Question: I'm trying to align my text next to my icon, however whatever I do, it doesn't work for some reason.
I try fiddling with 'top' or 'margin' however it still doesn't seem to want to align next to the icon. Any ideas?
CSS:
'''
.lock {
display: inline-block;
height: 36px;
width: 30px;
text-align: center;
}
.lock:before {
content:url('https://cdn3.iconfinder.com/data/icons/simplius-pack/512/pencil_and_paper-16.png');
margin: 2px;
}
.subMenu-link {
list-style:none;
margin: -10px 0 10px;
padding-left: 30px;
}
span {
display: inline-block;
background-color: pink;
}
'''
HTML:
'''
<li class="subMenu">
<a href="">
<i class="lock"></i>
<span>User Account</span>
</a>
<ul class="subMenu-link">
<li>One Link</li>
<li>One Link</li>
<li>One Link</li>
<li>One Link</li>
</ul>
</li>
'''
the result shows this:

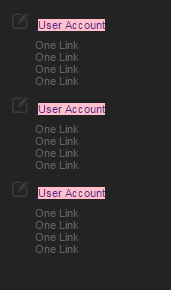
Answer: I don't know why are you using :before when you have the empty i tag that you want to add content before. Why just not add the icon as a background on the i tag (.lock) like this
'''
.lock {
background: url('https://cdn3.iconfinder.com/data/icons/simplius-pack/512/pencil_and_paper-16.png') no-repeat center;
display: inline-block;
width: 30px;
height: 30px;
text-align: center;
vertical-align: middle;
}
.subMenu-link {
list-style: none;
margin: 10px 0;
padding-left: 30px;
}
span {
display: inline-block;
background-color: pink;
vertical-align: middle;
}
'''
'''
<li class="subMenu">
<a href="">
<i class="lock"></i>
<span>User Account</span>
</a>
<ul class="subMenu-link">
<li>One Link</li>
<li>One Link</li>
<li>One Link</li>
<li>One Link</li>
</ul>
</li>
<li class="subMenu">
<a href="">
<i class="lock"></i>
<span>User Account</span>
</a>
<ul class="subMenu-link">
<li>One Link</li>
<li>One Link</li>
<li>One Link</li>
<li>One Link</li>
</ul>
</li>
<li class="subMenu">
<a href="">
<i class="lock"></i>
<span>User Account</span>
</a>
<ul class="subMenu-link">
<li>One Link</li>
<li>One Link</li>
<li>One Link</li>
<li>One Link</li>
</ul>
</li>
'''